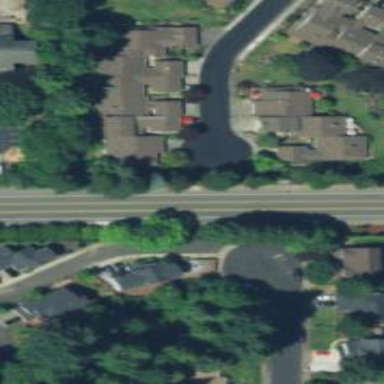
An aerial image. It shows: Residential road with sidewalk on the left side.